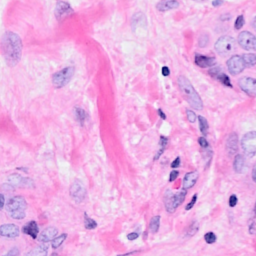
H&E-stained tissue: Breast